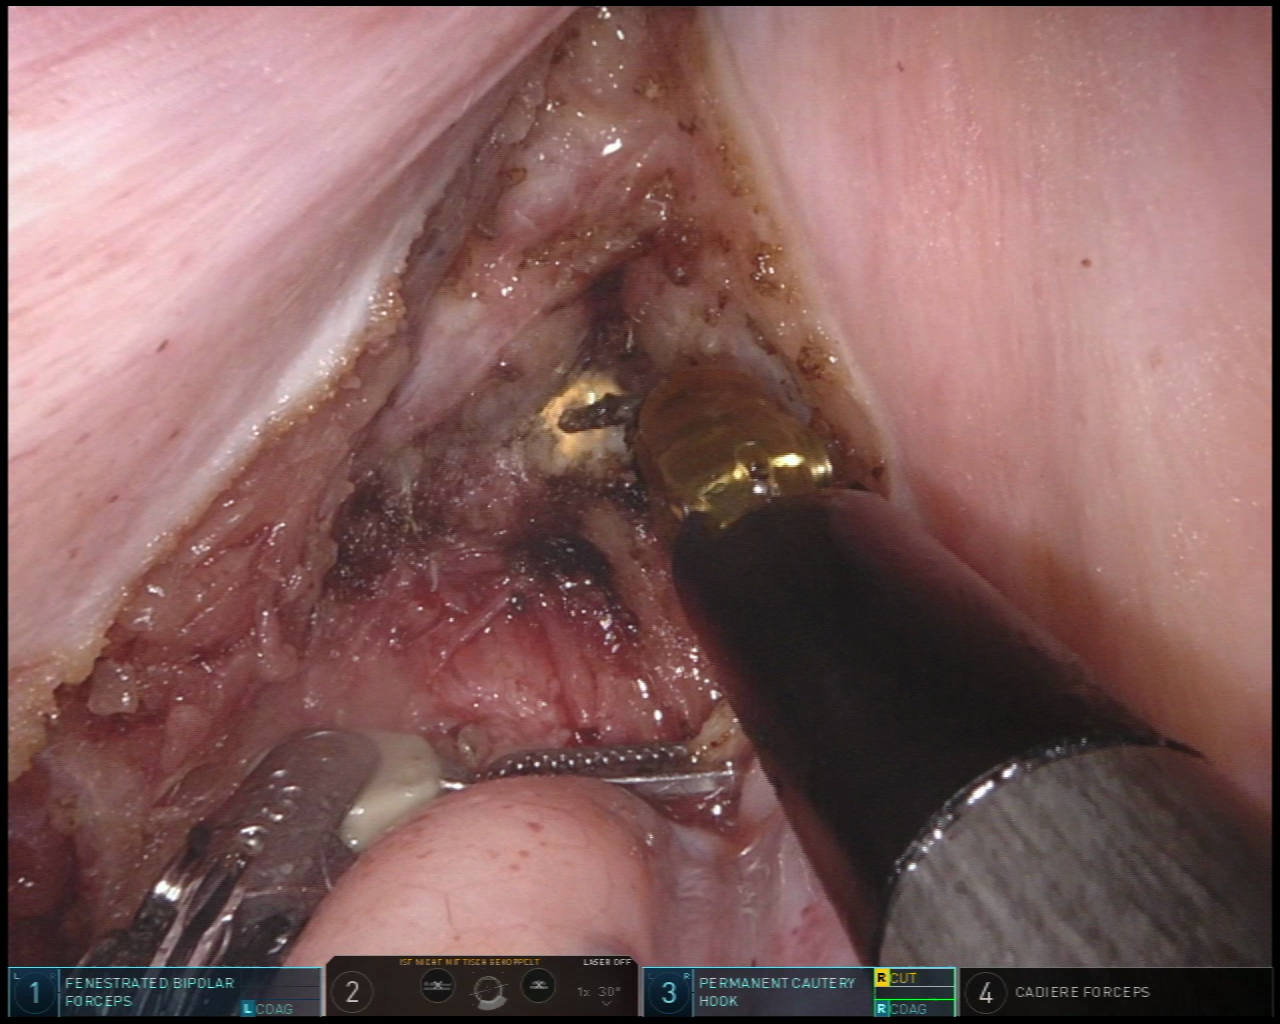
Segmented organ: vesicular_glands
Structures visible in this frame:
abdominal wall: no
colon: no
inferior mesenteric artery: no
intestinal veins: no
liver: no
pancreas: no
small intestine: no
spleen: no
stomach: no
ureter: no
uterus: no
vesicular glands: yes